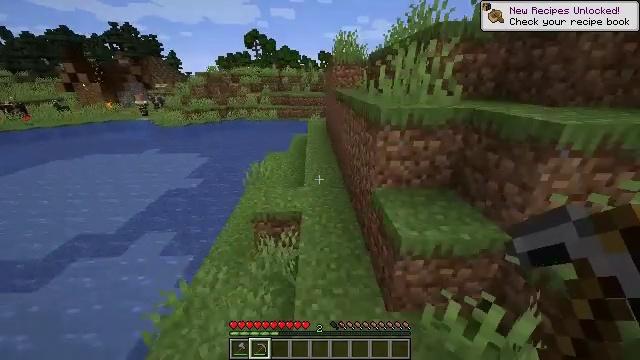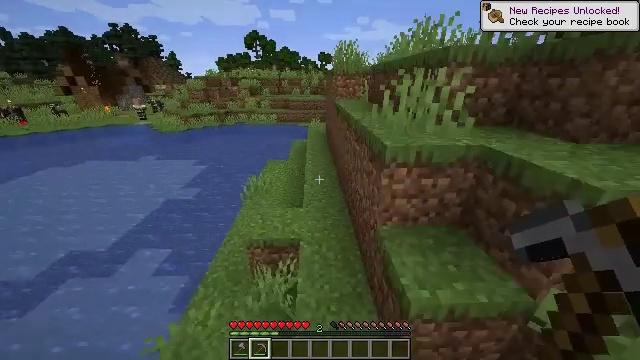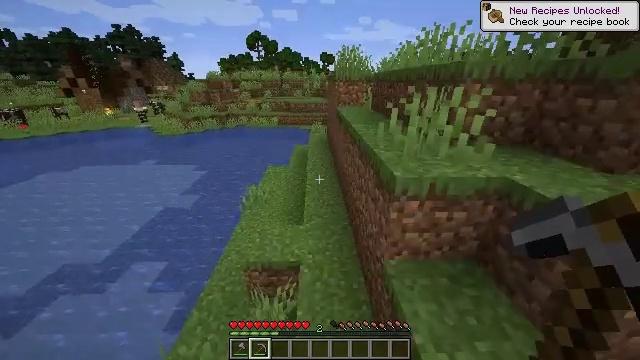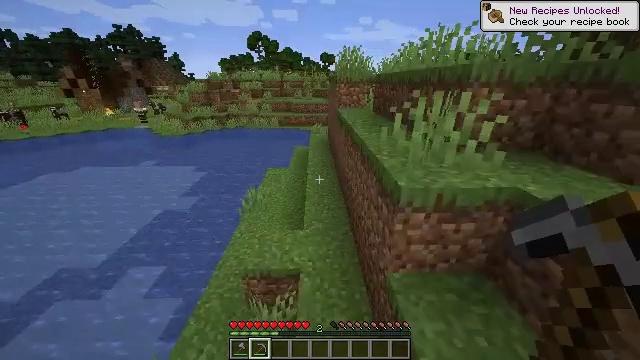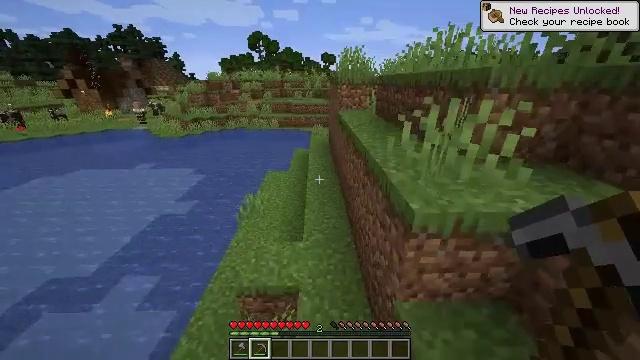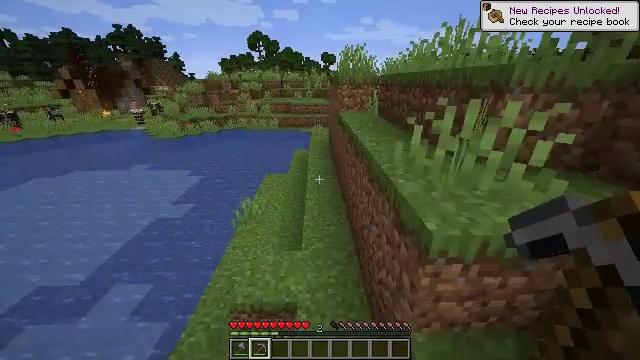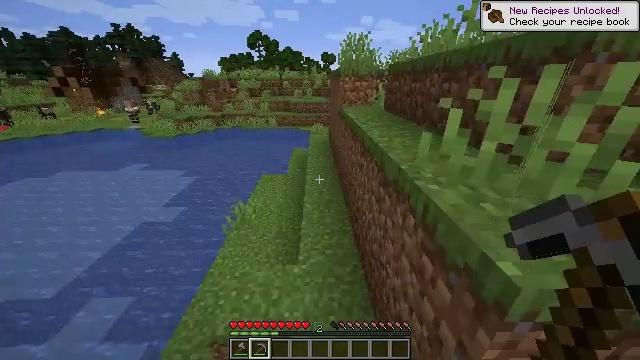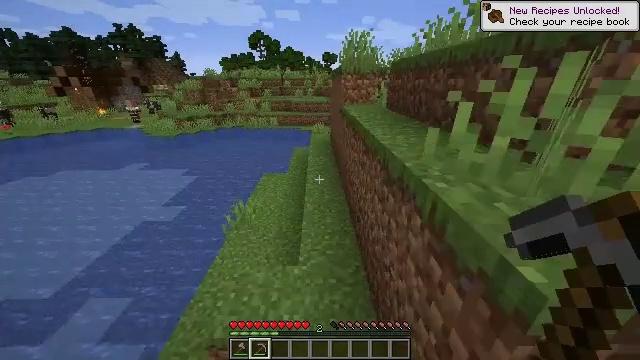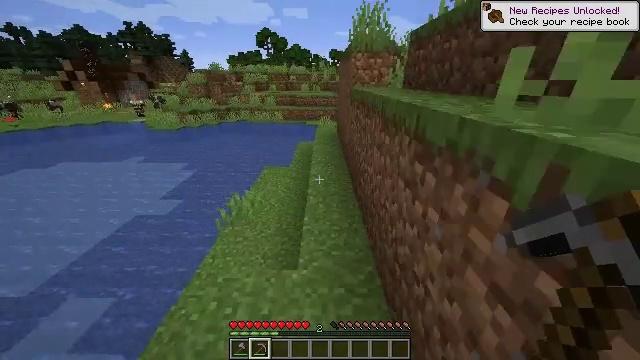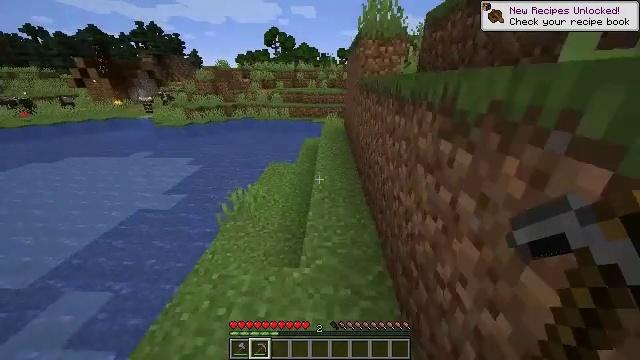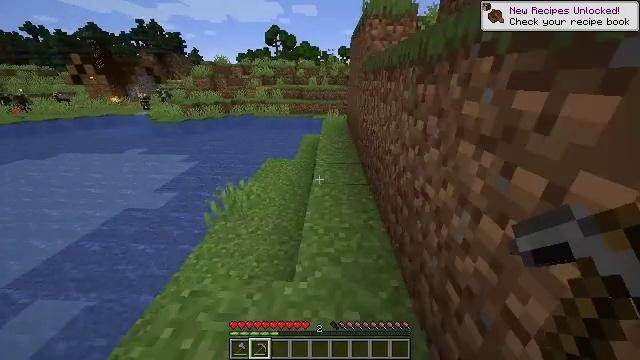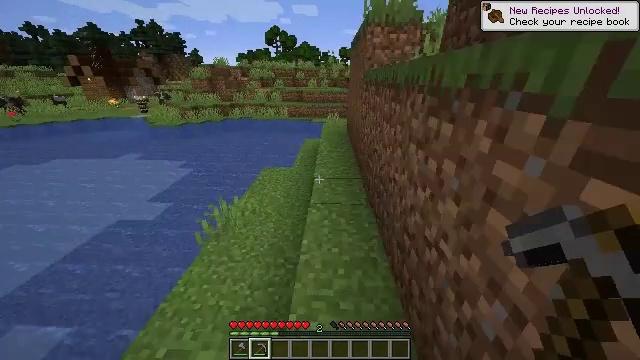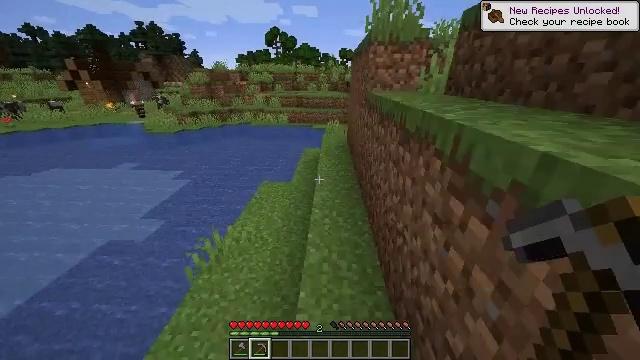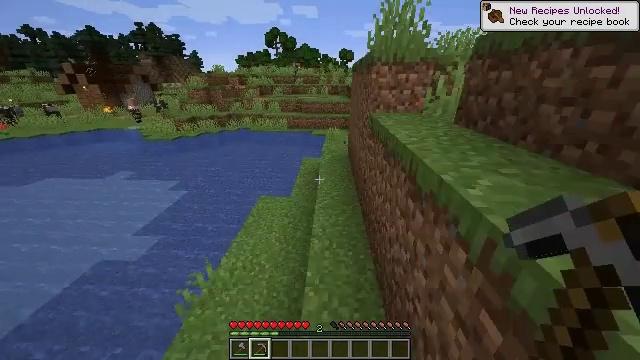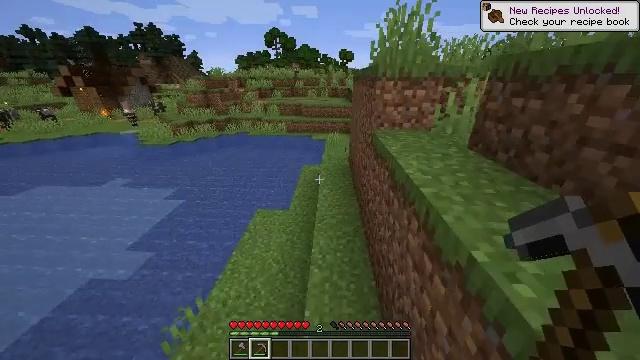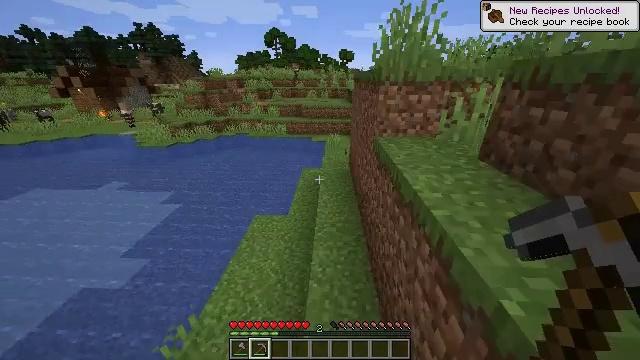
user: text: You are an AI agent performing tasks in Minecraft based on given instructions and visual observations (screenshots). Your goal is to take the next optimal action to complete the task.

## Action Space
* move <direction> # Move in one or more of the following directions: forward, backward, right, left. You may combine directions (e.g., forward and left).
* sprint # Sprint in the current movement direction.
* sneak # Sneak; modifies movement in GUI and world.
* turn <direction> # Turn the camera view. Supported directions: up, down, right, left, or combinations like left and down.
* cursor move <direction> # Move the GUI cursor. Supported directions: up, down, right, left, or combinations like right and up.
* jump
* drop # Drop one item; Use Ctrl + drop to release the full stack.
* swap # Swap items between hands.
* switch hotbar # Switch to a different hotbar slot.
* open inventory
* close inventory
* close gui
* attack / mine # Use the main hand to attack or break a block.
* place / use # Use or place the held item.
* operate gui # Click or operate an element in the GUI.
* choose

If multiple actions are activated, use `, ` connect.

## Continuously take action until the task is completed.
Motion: motion action
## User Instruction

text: Collect fern using your hands.
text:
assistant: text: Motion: move forward, sprint, jump
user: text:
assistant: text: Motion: move forward, sprint, jump
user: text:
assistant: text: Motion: move forward, sprint, jump
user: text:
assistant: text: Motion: move forward, sprint, jump
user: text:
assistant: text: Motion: move forward, sprint, jump
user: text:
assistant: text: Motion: move forward, sprint, jump
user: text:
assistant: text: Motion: move forward, sprint, jump
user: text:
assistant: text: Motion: move forward, sprint, turn left, jump
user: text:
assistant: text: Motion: move forward, sprint, turn left, jump
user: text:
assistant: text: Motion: move forward, sprint, jump
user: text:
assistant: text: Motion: move forward, sprint, jump
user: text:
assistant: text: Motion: move forward, sprint, jump
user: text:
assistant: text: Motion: move forward, sprint, jump
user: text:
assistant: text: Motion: move forward, sprint, jump
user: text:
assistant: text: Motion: move forward, sprint, jump
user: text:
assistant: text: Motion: move forward, sprint, jump
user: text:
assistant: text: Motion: move forward, sprint, jump
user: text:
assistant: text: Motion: move forward, sprint, jump
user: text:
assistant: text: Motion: move forward, sprint, jump
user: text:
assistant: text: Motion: move forward, sprint, jump
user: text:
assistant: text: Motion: move forward, sprint, jump
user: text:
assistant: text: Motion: move forward, sprint, jump
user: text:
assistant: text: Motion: move forward, sprint, jump
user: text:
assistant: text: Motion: move forward, sprint, jump
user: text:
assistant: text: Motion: move forward, sprint, jump
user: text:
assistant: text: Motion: move forward, sprint, jump
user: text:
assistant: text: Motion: move forward, sprint, jump
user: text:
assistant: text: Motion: move forward, sprint, jump
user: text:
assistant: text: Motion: move forward, sprint, jump
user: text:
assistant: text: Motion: move forward, sprint, jump